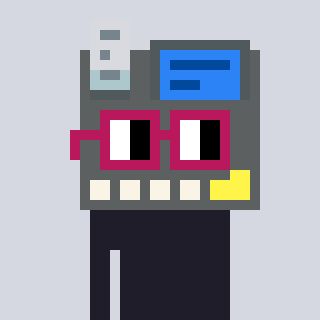
a pixel art character with square dark red glasses, a cash register-shaped head and a grayscale-colored body on a cool background